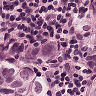
Metastatic tissue present: yes